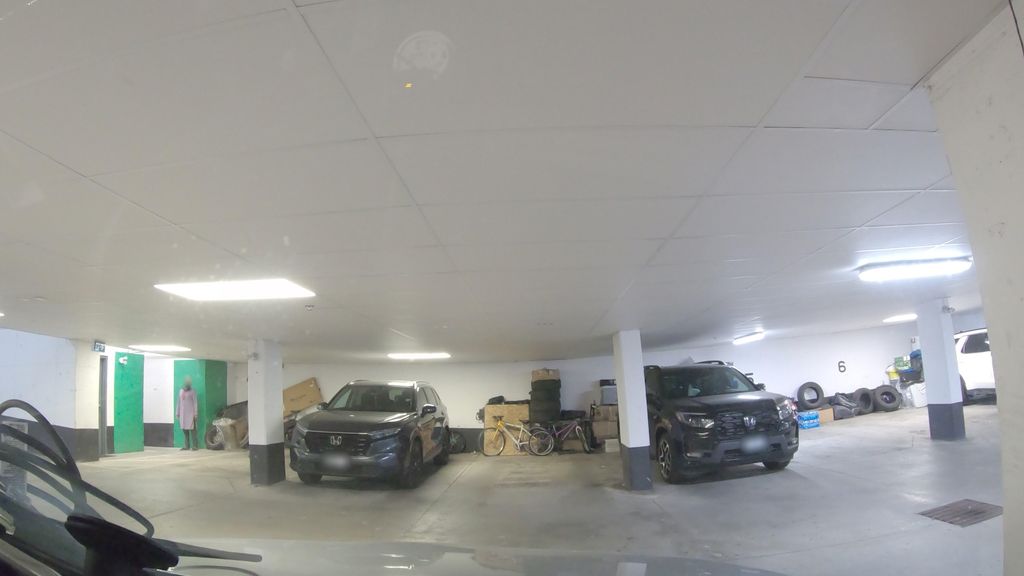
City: toronto